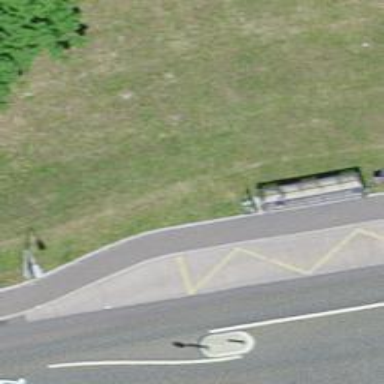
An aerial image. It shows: Platform with shelter for public transport.